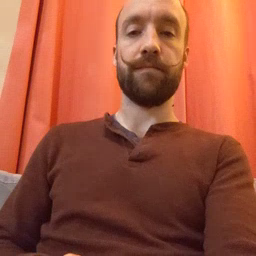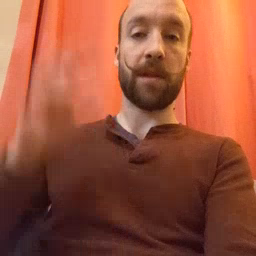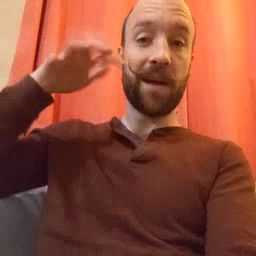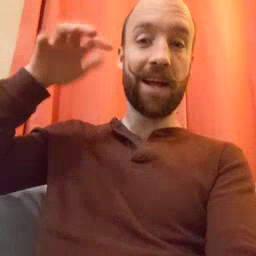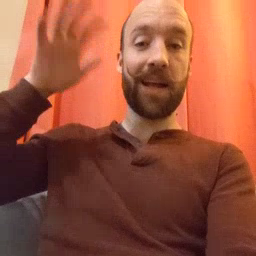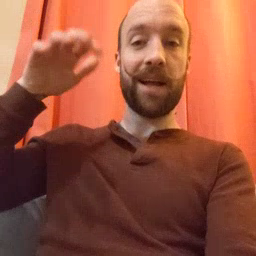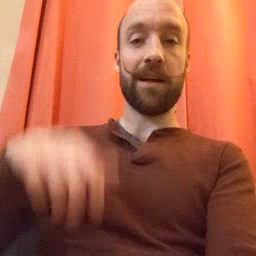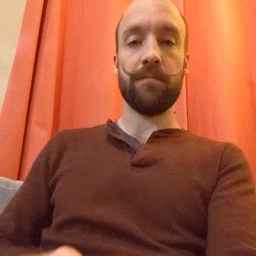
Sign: rain